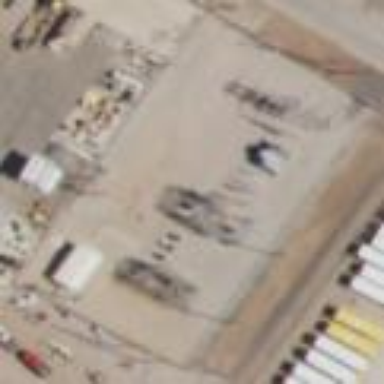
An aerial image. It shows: Power substation enclosed by fence.